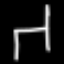
Label: chair